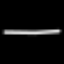
Label: line